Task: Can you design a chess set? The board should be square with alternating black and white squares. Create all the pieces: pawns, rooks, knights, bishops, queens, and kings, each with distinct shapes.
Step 2396:
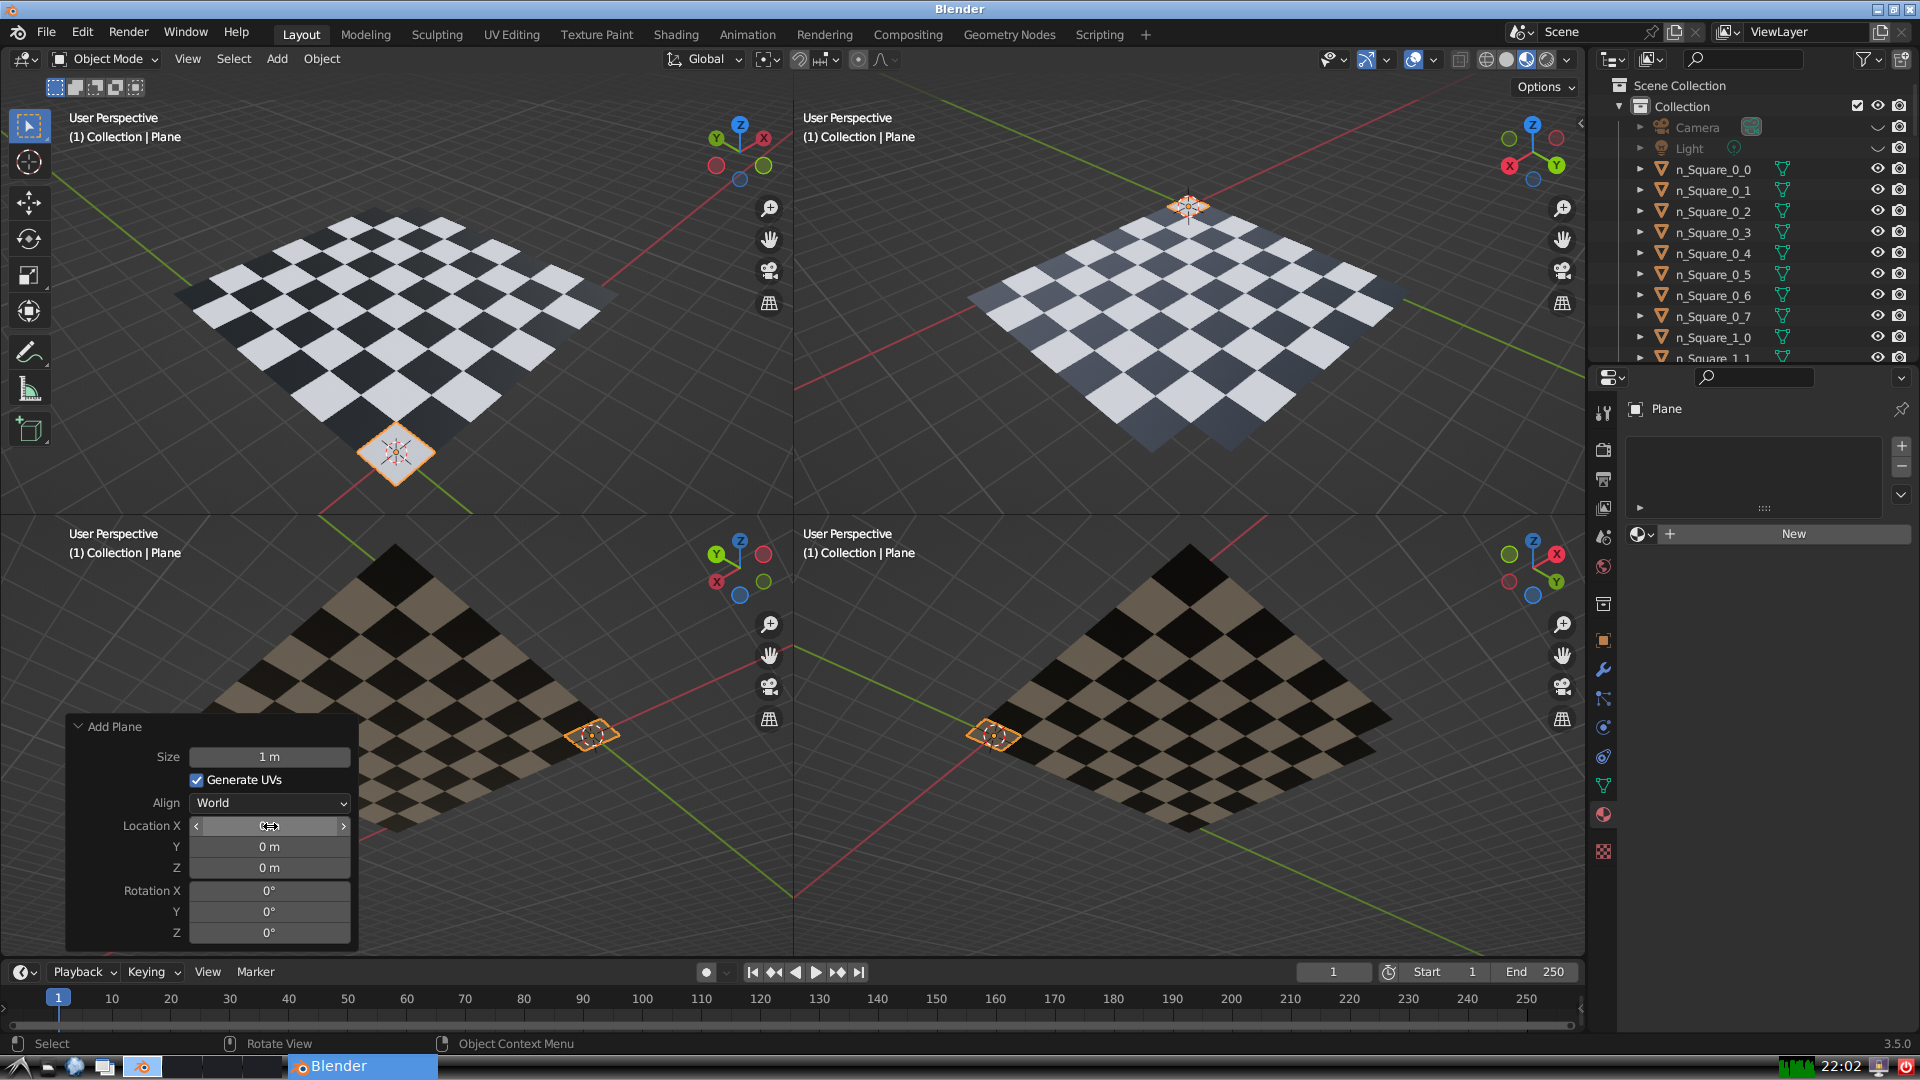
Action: click: no